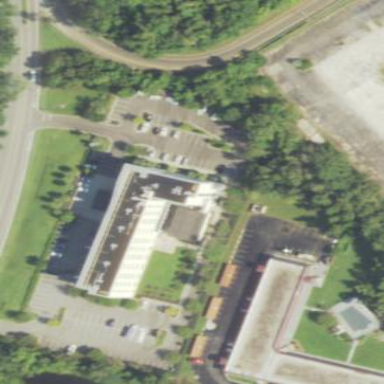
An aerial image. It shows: Hotel building.